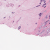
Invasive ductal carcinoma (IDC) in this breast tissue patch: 0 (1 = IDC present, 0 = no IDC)